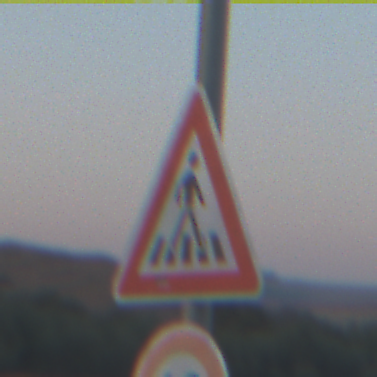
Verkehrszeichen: FussgaengerueberwegLinks
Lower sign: Geschwindigkeit40
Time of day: SunriseSunset
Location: Outdoor (Nature)
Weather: Clear
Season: Winter
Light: Natural